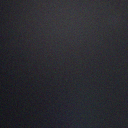
Screen state: off